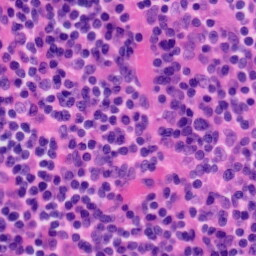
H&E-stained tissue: Tonsil